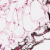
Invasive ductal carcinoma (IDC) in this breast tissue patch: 0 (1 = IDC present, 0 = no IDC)